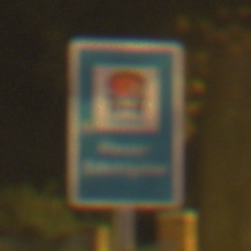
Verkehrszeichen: Wasserschutzgebiet
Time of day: Night
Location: Outdoor (Urban)
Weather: Clear
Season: NotSpecified
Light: Artificial